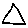
Label: triangle